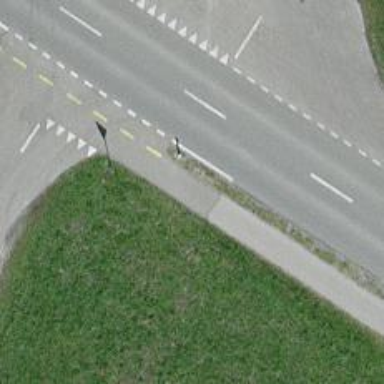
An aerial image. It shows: Asphalt cycleway.